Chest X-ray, PA view. Patient: 53 years old, sex F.
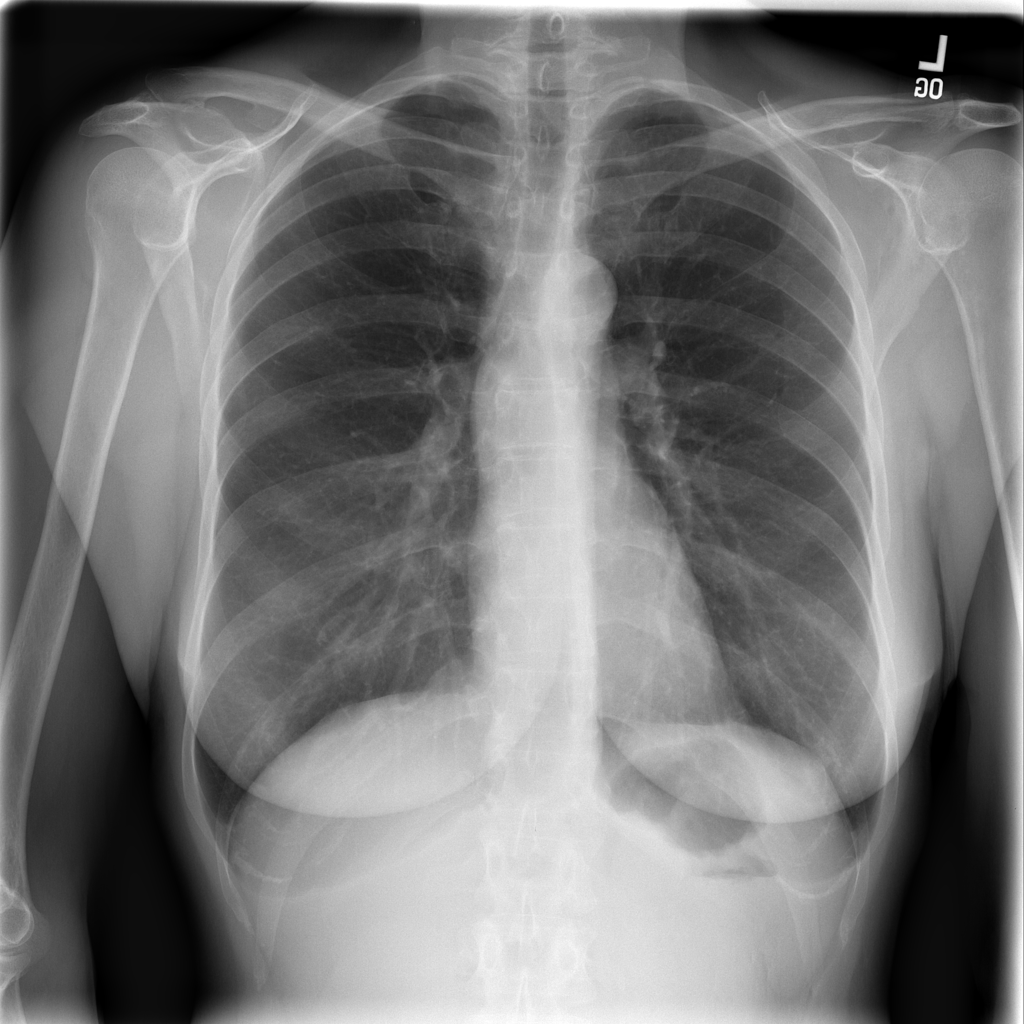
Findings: Infiltration